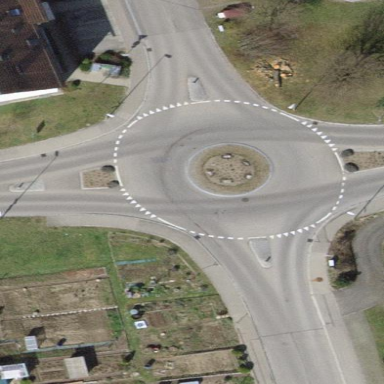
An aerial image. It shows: Tertiary road with asphalt surface leading to roundabout.